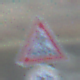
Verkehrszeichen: FussgaengerueberwegRechts
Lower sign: Geschwindigkeit20
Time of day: Dawn
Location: Outdoor (Nature)
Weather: Clear
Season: NotSpecified
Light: Natural